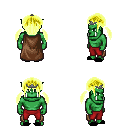
a pixel art fantasy rpg character, male body template, orc, green skin, brown cape, red pants, gold twin-tailed hairstyle, iron tiara, black slippers, four views (front, back, left, right), 2x2 character sprite sheet, small pixel art, hard edges, no anti-aliasing